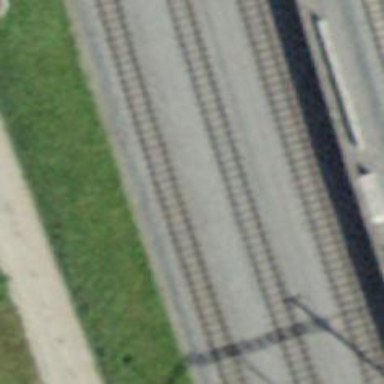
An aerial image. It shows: Narrow-gauge railway with one track passing through service yard. The railway is electrified with contact line.